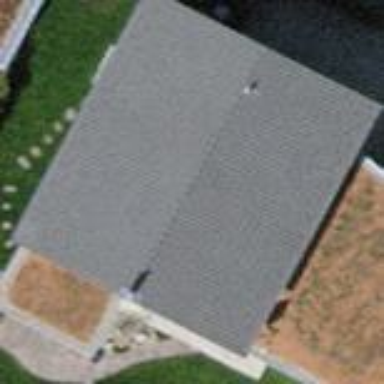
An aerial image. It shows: Simple and straightforward house.